Question: Glance this JSON for a sec. Yes, it's nested like hell. And I need it to be nested to keep the data-hierarchy.

My problem is that the keys are not generic (due to C# Dictionary keys can't be the same). They vary depending on the data. My template looks like this so far:
'''
<script id="customerTemplate" type="text/x-jQuery-tmpl">
{{each $data}}
<div class="Customer">
<input class="CustomerId" type="hidden" value="${ $index }" />
<div class="CustomerHeader">
<div class="NameAndCheckbox">
<input type="checkbox" checked="checked" class="CustomerCheckbox" />
<span class="HeadlineText">${ $index }</span>
</div>
</div>
<div class="CustomerProjectWrapper">
/* HOW TO ACCESS DATA WITHIN $data */
</div>
</div>
{{/each}}
</script>
'''
As you see, I want to access the json within '$data'. '$data''s value contains JSON, but I don't know the syntax to access that.. and inside each '$data''s value there's JSON.
How can I do this?
Note:
This is my jQuery code:
'$.template("ctmpl", $("#customerTemplate"));'
'$.tmpl("ctmpl", jsonobject).appendTo("#CustomerContainer");'
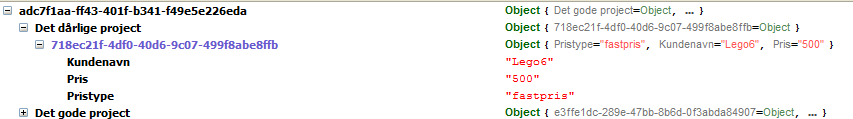
Answer: You can use a syntax like this: '{{each(index, value) array}}' to have a clear idea of the index/value of what you are looping on. '{{each}}' can iterate through properties on an object as well.
So, if you had data like this:
'''
var data = {
testA: {
testA1: {
testA1A: "blahA1A",
testA1B: "blahA1B"
},
testA2: {
testA2A: "blahA2A",
testA2B: "blahA2B"
}
},
testB: {
testB1: {
testB1A: "blahB1A",
testB1B: "blahB1B"
},
testB2: {
testB2A: "blahB2A",
testB2B: "blahB2B"
},
}
};
'''
You could write a template like this:
'''
<script id="contentTmpl" type="text/html">
<ul>
{{each(i, item) $data}}
<li>${i}</li>
<ul>
{{each(j, subItem) item}}
<li>${j}</li>
<ul>
{{each(k, subSubItem) subItem}}
<li>${k} = ${subSubItem}</li>
{{/each}}
</ul>
{{/each}}
</ul>
{{/each}}
</ul>
</script>
'''
Sample here: <URL>